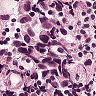
Metastatic tissue present: yes